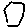
Label: hexagon